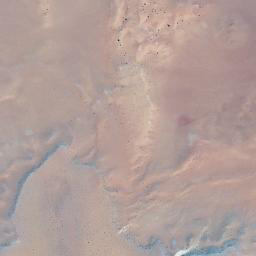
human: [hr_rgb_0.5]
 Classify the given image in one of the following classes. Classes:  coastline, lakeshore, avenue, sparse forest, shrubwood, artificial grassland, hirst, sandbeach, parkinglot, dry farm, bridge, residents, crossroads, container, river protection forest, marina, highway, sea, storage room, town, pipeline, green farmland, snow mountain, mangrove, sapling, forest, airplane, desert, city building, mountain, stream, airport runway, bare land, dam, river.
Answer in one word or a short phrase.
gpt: desert